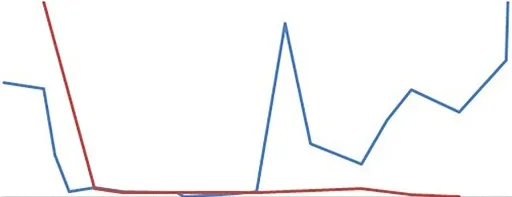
(D) Clinical evolution, EBV load and therapeutics.
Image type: chart (chart)